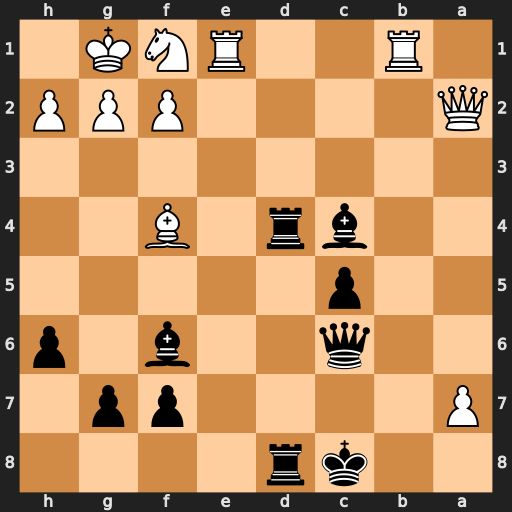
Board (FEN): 2kr4/P4pp1/2q2b1p/2p5/2br1B2/8/Q4PPP/1R2RNK1
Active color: b
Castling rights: -
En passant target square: -
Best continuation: Bxa2 Rb8+ Kd7 a8=Q Qxa8